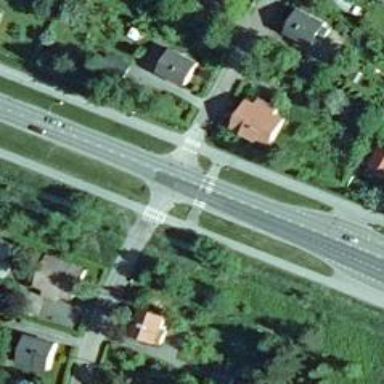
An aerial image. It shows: Asphalt footway with marked crossing that includes pedestrian island.